Field crop: maize
Growth stage: 1
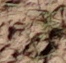
Species: lolium